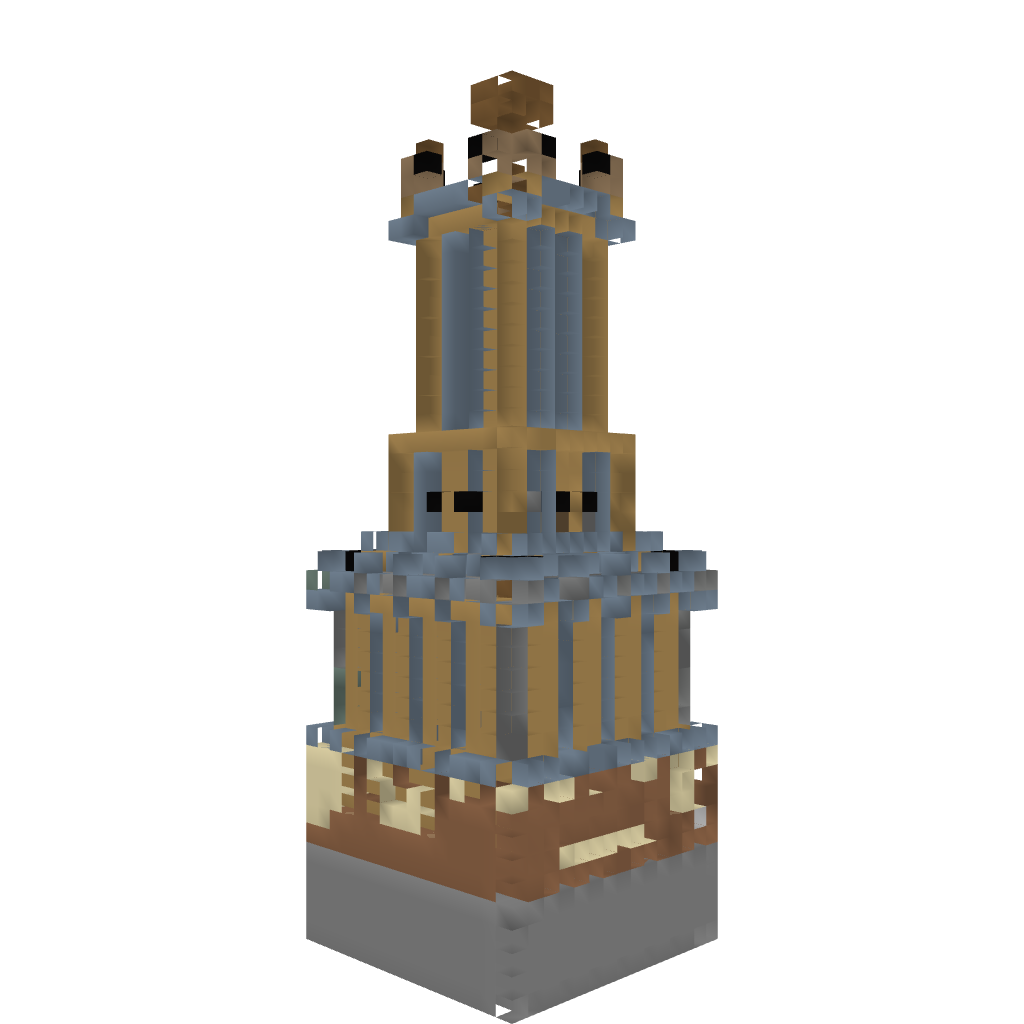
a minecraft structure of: Guard Tower